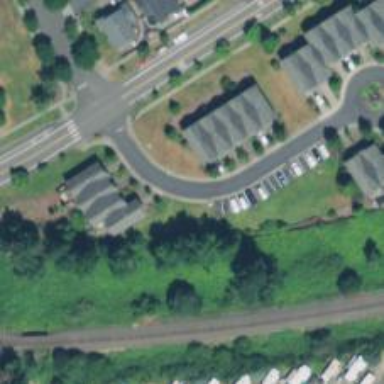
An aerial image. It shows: Residential road with sidewalk on the left.